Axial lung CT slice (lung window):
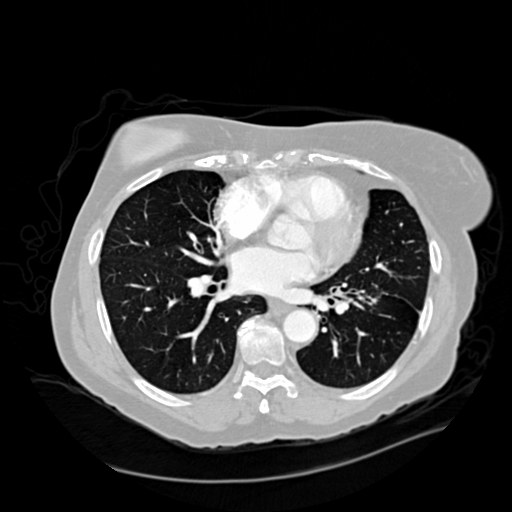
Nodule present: no